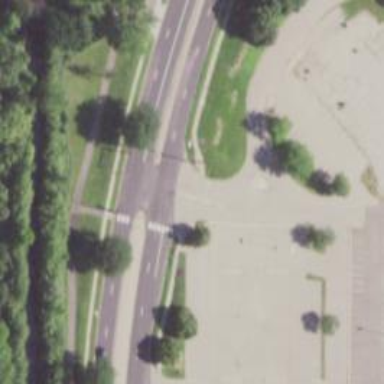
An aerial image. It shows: Marked footway crossing with asphalt surface and pedestrian island.